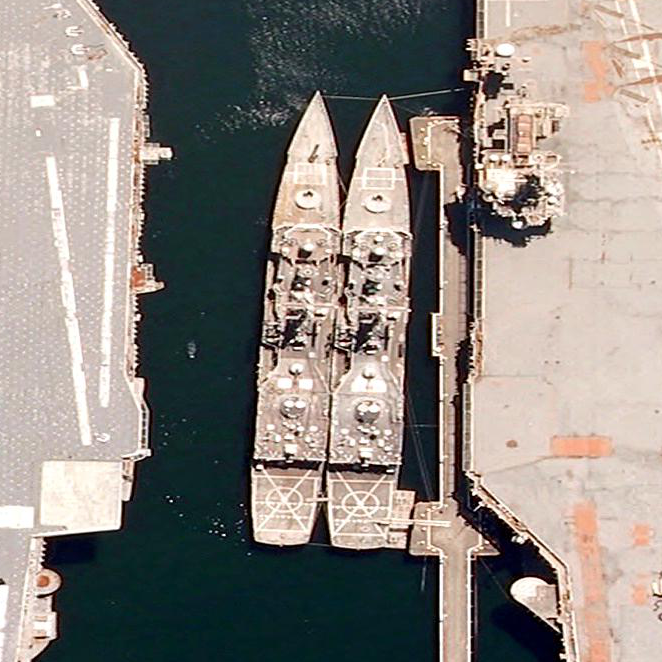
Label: cruiser